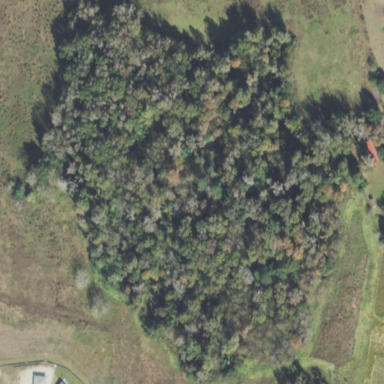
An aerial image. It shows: Mixed leaf woodland.